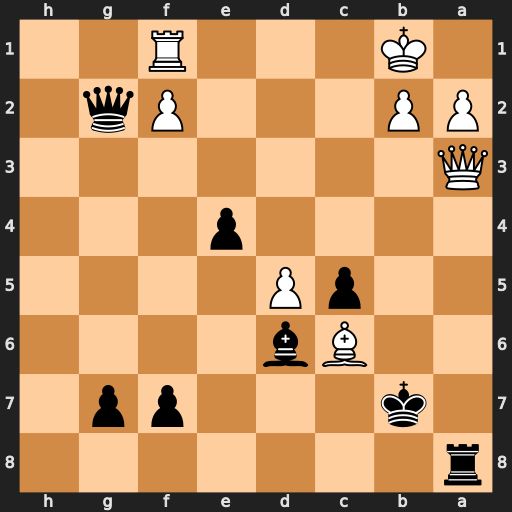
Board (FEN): r7/1k3pp1/2Bb4/2pP4/4p3/Q7/PP3Pq1/1K3R2
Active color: b
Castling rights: -
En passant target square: -
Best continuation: Kc7 Qc3 Qxf1+